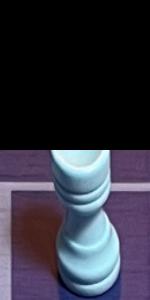
Label: Rook_White